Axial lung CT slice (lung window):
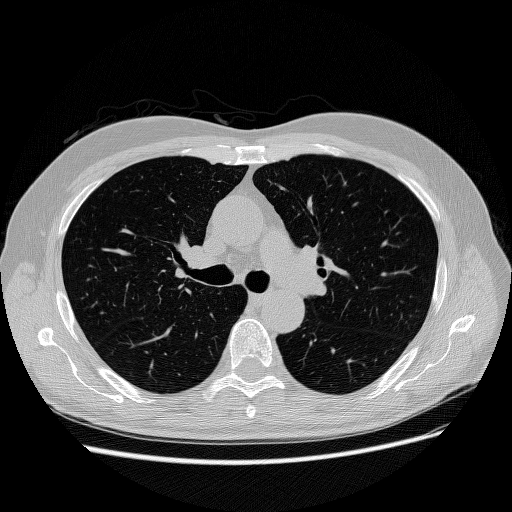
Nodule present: no